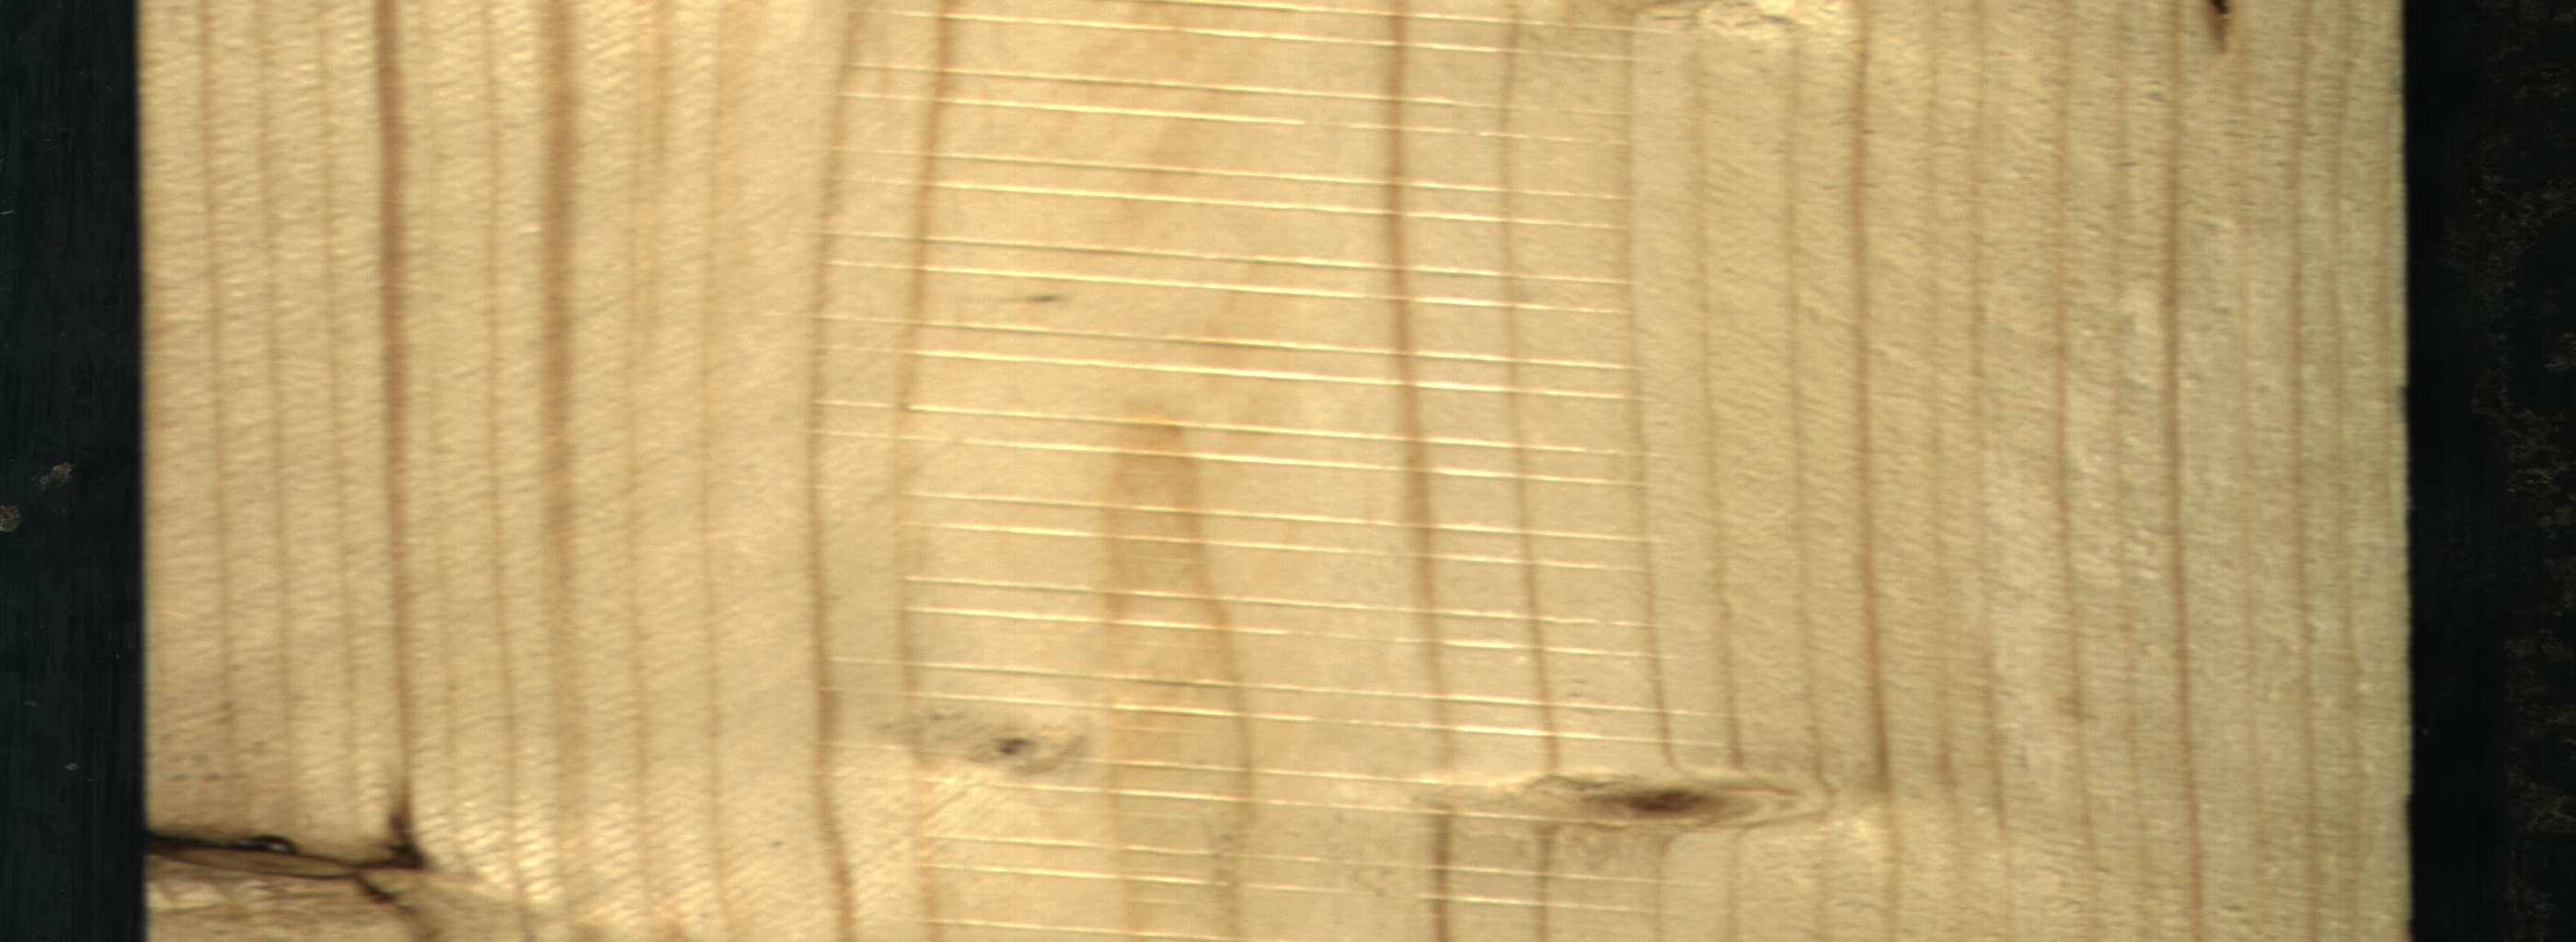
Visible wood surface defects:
resin
Dead_Knot
Live_Knot
Live_Knot